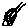
Label: sun